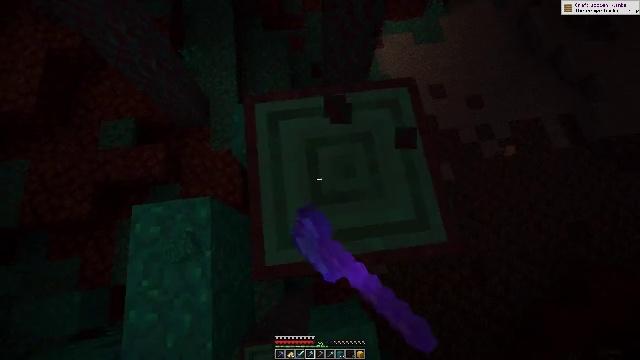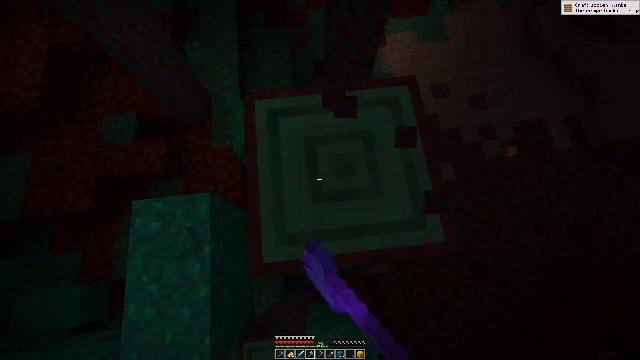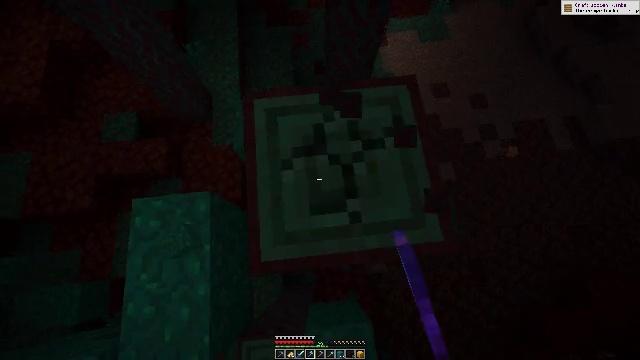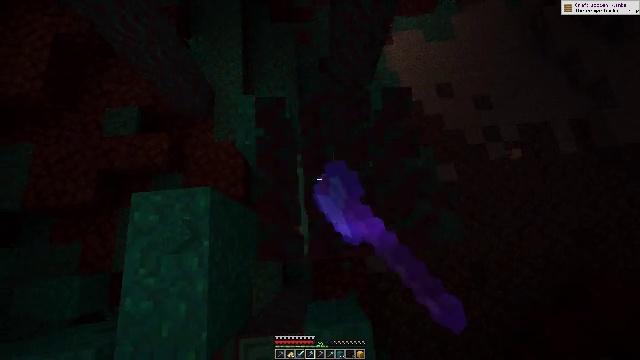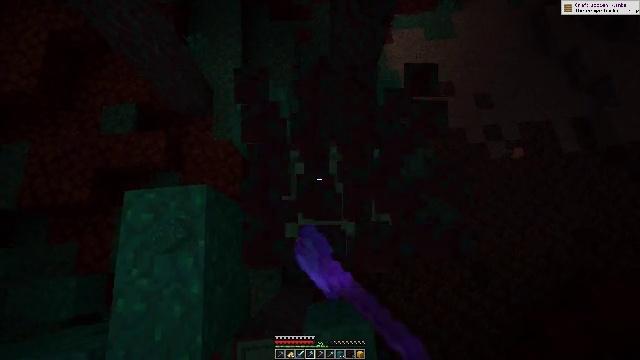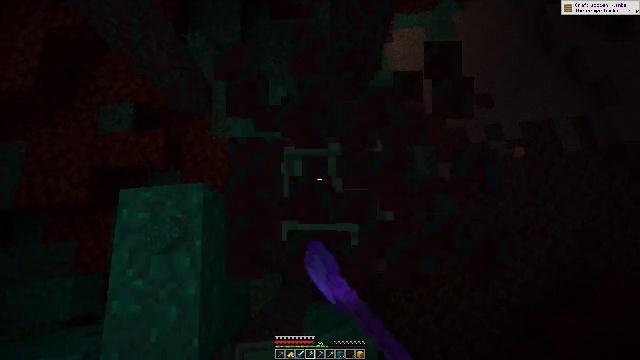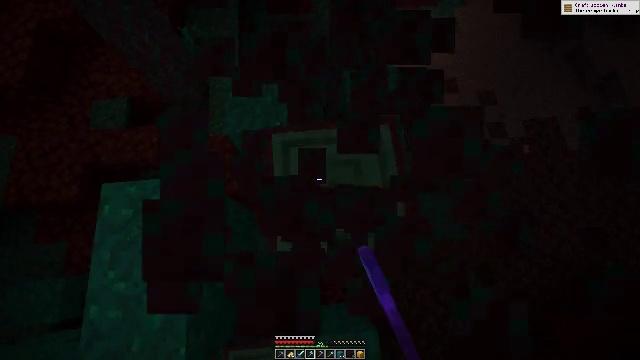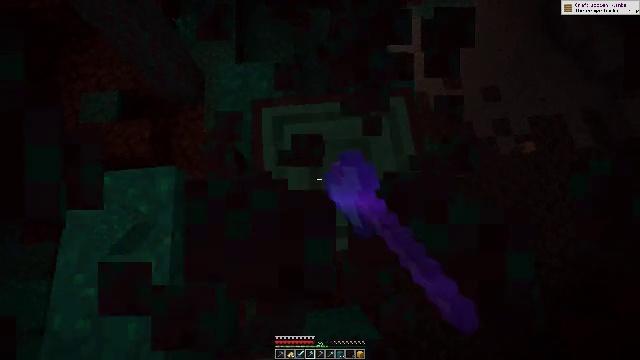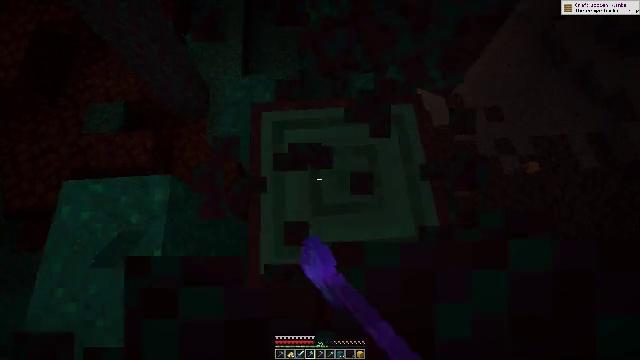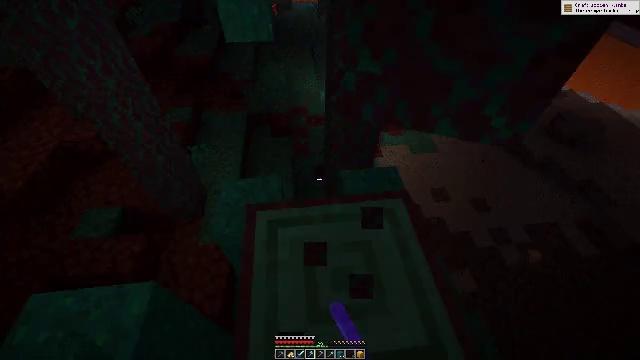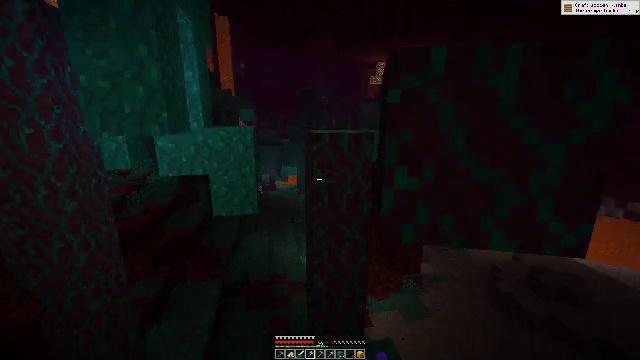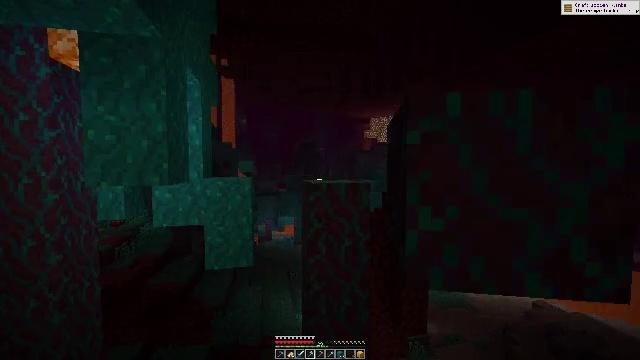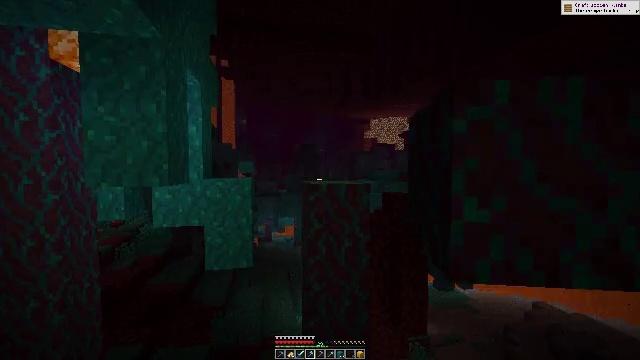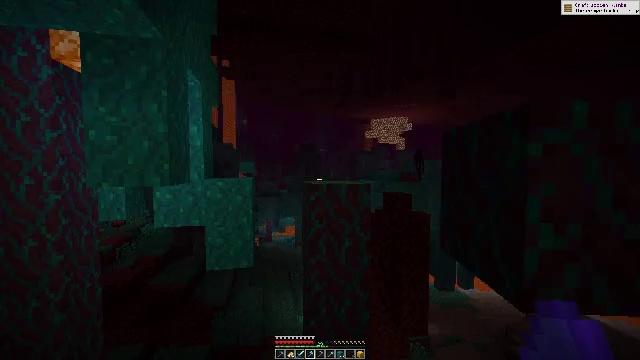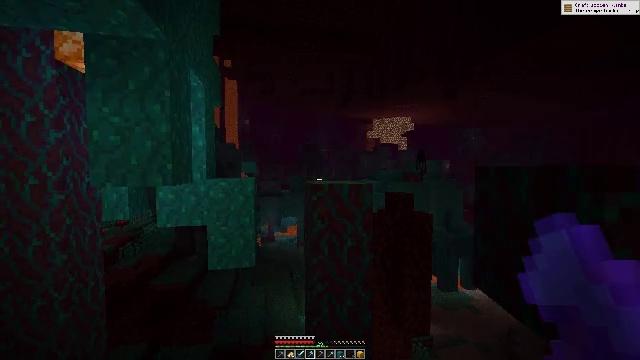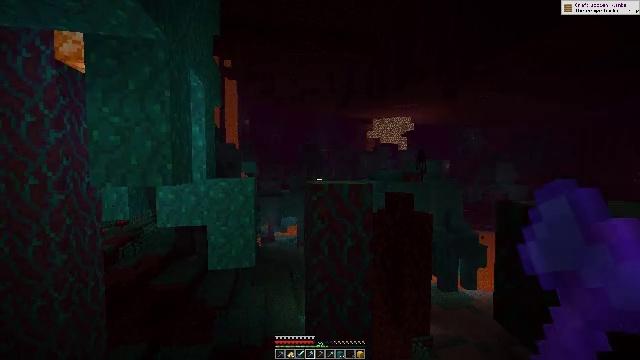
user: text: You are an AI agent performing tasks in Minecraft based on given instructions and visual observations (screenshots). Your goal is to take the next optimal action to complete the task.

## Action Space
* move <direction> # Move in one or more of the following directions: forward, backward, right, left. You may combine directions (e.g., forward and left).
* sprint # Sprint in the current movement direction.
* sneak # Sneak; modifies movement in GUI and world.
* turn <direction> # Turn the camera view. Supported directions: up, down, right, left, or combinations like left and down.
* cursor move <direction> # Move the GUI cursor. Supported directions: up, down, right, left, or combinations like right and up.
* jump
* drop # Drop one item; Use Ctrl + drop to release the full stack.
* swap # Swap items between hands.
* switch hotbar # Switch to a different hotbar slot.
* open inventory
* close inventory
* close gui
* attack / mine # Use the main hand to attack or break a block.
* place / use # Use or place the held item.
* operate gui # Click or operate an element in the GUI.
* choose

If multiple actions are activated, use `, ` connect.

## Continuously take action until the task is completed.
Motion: motion action
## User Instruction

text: Chop down the warped stem from the warped forest.
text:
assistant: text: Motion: sneak, attack / mine
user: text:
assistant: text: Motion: sneak, attack / mine
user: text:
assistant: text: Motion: sneak, turn left, attack / mine
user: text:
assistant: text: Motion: sneak, attack / mine
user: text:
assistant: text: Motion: sneak, attack / mine
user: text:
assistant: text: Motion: sneak, attack / mine
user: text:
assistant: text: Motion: sneak, attack / mine
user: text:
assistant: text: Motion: sneak, turn left and up, attack / mine
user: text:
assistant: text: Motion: sneak, turn right and up
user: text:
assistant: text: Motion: sneak, turn right and up
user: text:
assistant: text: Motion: sneak, turn up
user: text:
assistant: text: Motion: sneak
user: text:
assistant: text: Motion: sneak
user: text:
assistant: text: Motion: sneak
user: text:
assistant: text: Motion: sneak
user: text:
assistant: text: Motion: move forward, sneak
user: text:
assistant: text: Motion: move forward, sneak
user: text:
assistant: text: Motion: move forward, sneak
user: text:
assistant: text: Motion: move forward, sneak
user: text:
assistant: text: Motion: move forward, sneak
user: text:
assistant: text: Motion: move forward, sneak, turn right and down
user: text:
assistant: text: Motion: move forward, sneak, turn down
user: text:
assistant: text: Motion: move forward, sneak, turn down
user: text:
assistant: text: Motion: move forward, sneak
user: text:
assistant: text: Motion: move forward, sneak
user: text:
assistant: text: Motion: move forward, sneak
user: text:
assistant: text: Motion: move forward, sneak
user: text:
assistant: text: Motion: move forward, sneak
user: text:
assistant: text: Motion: move forward, sneak, turn up
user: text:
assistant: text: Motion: move forward, sneak, turn up, attack / mine